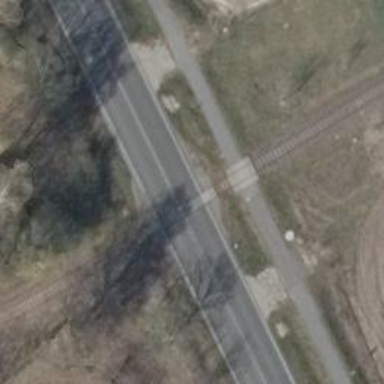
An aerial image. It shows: Uncontrolled railway crossing.